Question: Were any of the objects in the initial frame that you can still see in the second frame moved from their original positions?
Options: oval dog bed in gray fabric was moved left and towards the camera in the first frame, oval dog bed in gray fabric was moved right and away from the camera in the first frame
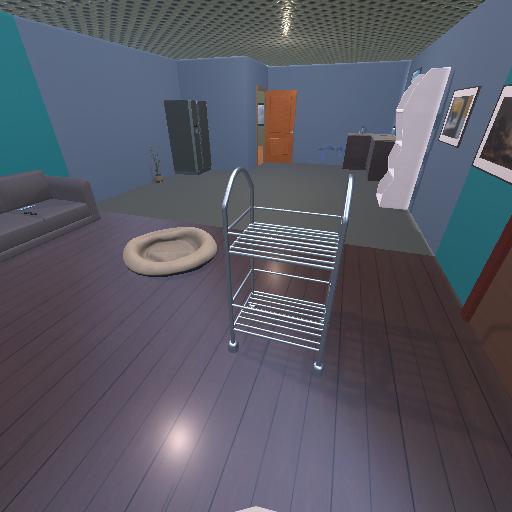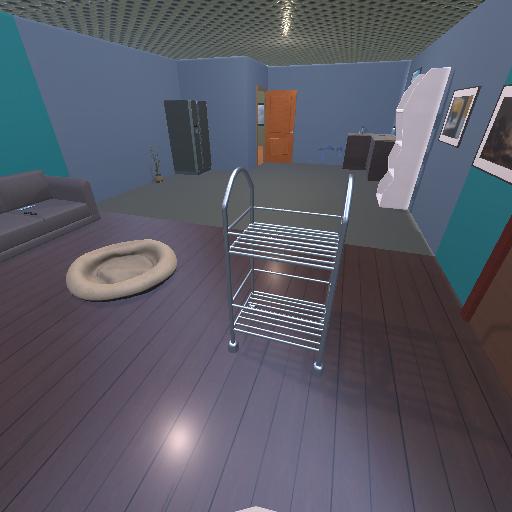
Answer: oval dog bed in gray fabric was moved left and towards the camera in the first frame